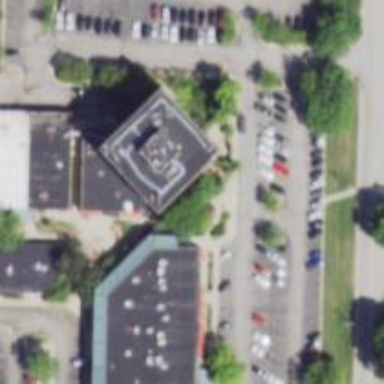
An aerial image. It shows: Healthcare clinic.